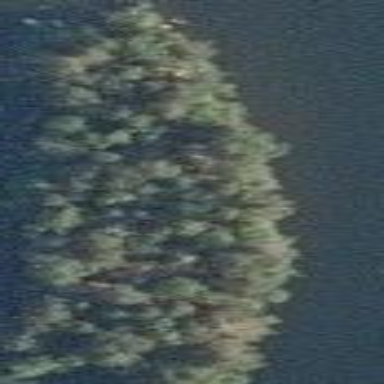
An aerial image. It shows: Island covered with woodland.